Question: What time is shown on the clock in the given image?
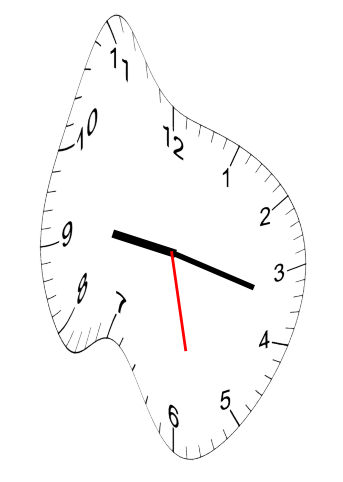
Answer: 09:17:28